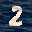
Label: 2